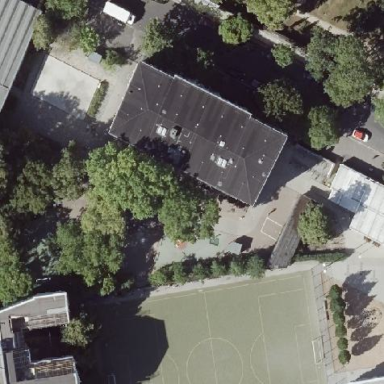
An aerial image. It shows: Black-roofed school building with flat roof.